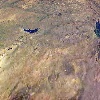
Label: land